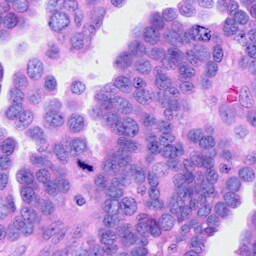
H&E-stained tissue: Ovarian